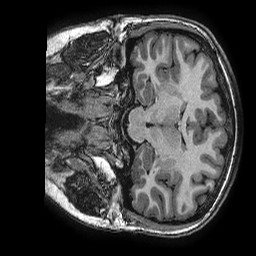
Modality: T1w
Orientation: coronal
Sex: female
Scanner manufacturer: ge
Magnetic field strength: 3 T
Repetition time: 0.0077 s
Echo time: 0.003436 s